一年级 · 计数

$\square \bigcirc \square=\square$ (个)
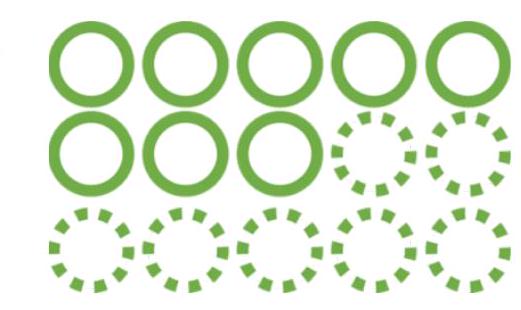
答案: 详解$15-7=8$